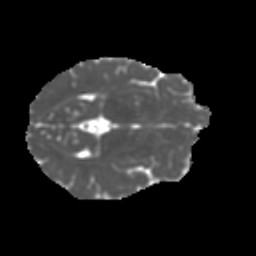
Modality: MD
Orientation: axial
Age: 16
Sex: female
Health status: ill
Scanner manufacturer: ge
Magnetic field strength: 3 T
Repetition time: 6.752 s
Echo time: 0.079 s